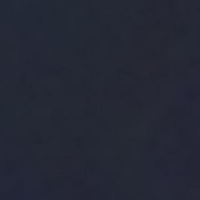
EUNIS habitat code: 14
Species observed at this site:
Lota lota
Squalius cephalus